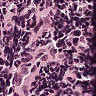
Metastatic tissue present: no